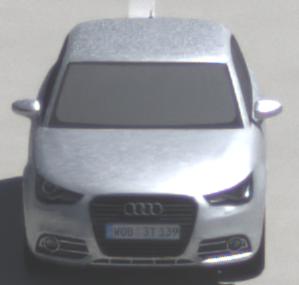
Make: Audi
Model: A1 Sportback 1.2 TFSI
Detailed model: A1 (8X) Sportback
Model produced from: 2012/03
Model produced until: 2014/11
Doors: 5
Color: white
Road condition: dry road
Daytime: midday
Contrast: high contrast